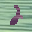
Label: 2